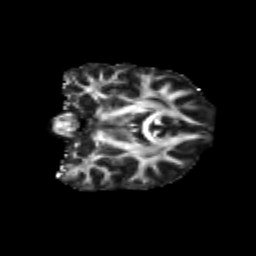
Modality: FA
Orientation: coronal
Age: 22
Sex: female
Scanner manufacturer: siemens
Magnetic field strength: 3 T
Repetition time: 1.8 s
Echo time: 0.07 s